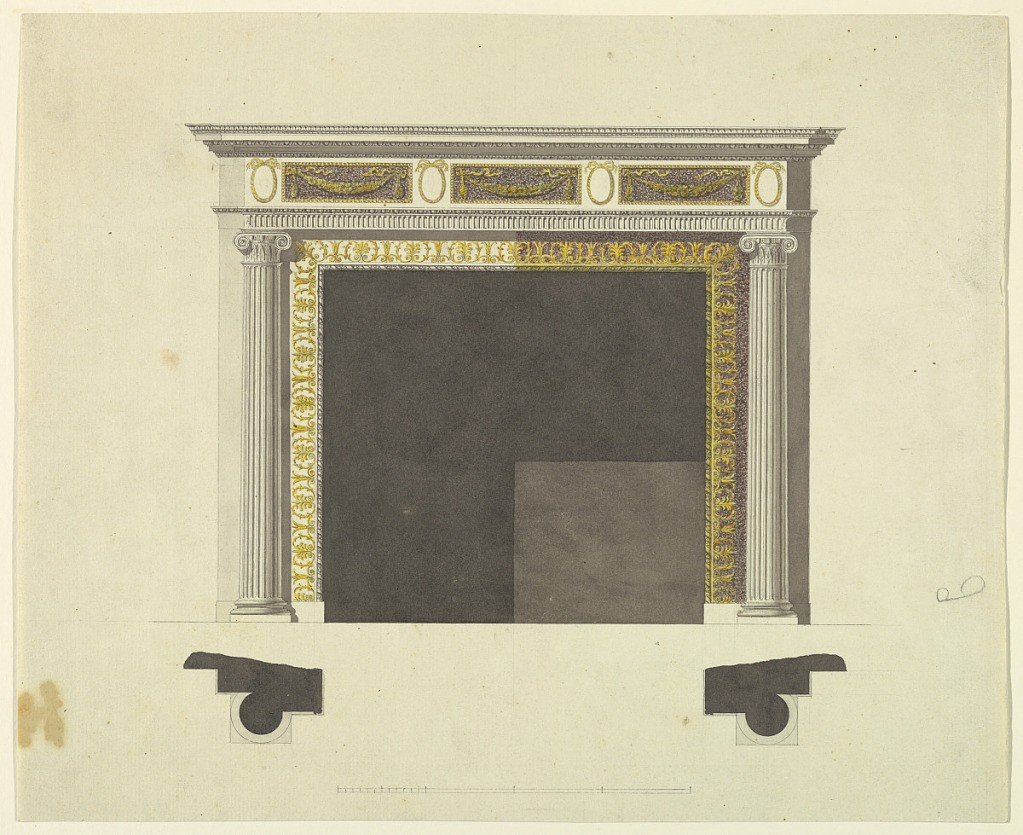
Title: Design for a Chimneypiece
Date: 1780–1800
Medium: Graphite, pen and ink, brush and watercolor on paper
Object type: Drawing
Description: The inner frame consists of moldings and outside, of a frieze whose back is suggested white, at left, of colored marble, at right. It is decorated by a band of palmettes and buds. Below are bases. Embedded fluted columns standing upon plinths flank the inner frame. They have composit capitals and support an entablature, whose frieze shows three oblongs of colored marble with festoons in appliqués. Ovoidal frames with bow knots on top are upon the white parts. Laterally are receding strips. Short base line. Below are the plans of the lateral parts and a scale in English feet.